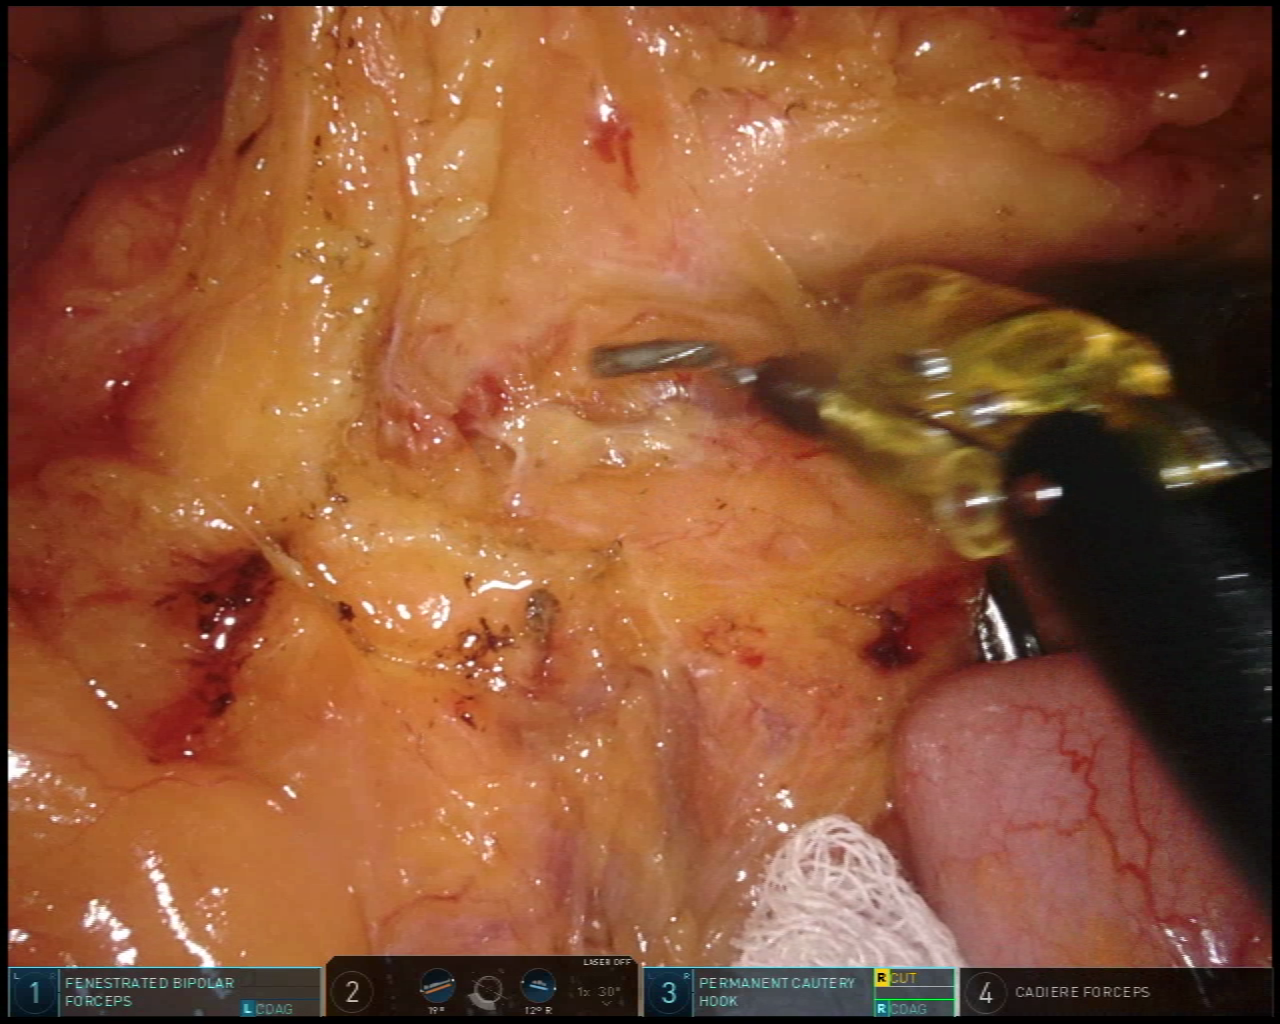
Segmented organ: inferior_mesenteric_artery
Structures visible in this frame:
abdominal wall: no
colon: no
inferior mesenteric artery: yes
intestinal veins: no
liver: no
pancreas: no
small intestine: yes
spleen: no
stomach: no
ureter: no
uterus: no
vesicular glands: no